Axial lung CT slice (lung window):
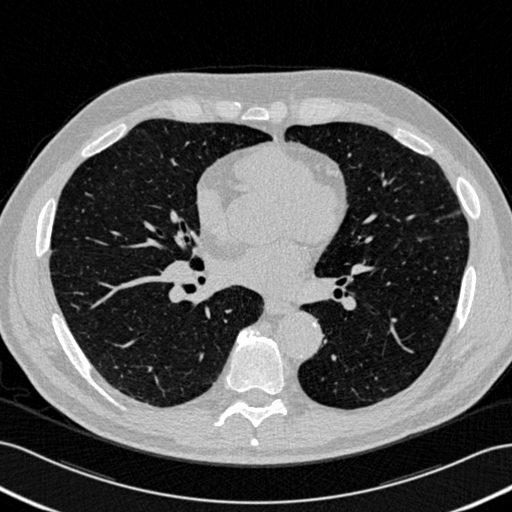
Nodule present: no